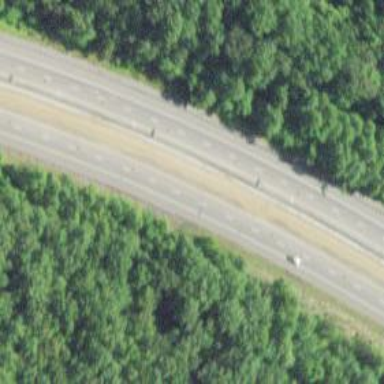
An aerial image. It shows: View of motorway.